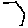
Label: hexagon